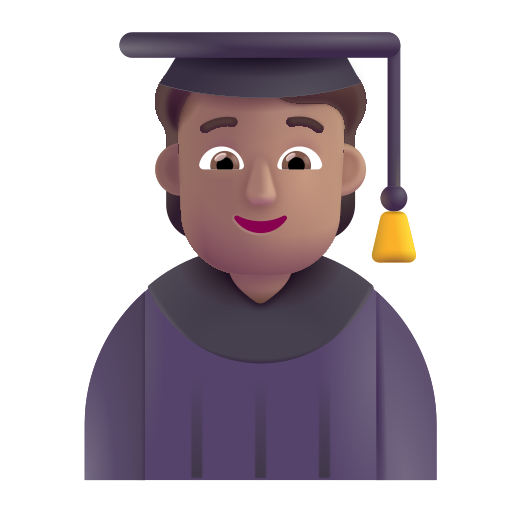
student color